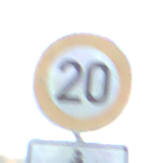
Verkehrszeichen: Geschwindigkeit20
Zusatzzeichen unten: HinweisDurchSinnbild18
Umgebung: Outdoor, Special
Tageszeit: MorningAfternoon
Wetter: Clear
Licht: Natural
Jahreszeit: NotSpecified
Kontrast: HighContrast